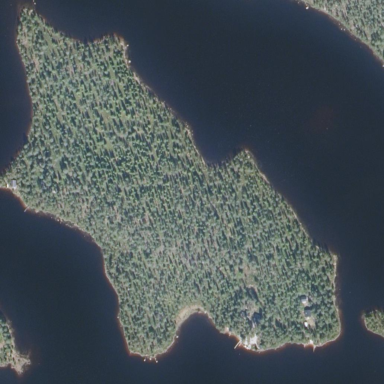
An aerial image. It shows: Islet.